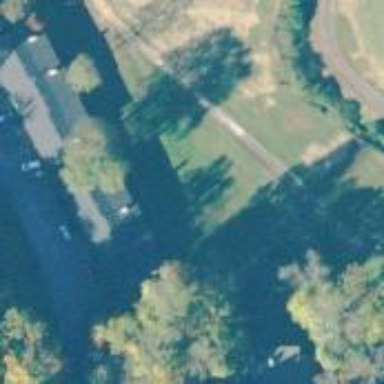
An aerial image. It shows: Golf tee.